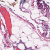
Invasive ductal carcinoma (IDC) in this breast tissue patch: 0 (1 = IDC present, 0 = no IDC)